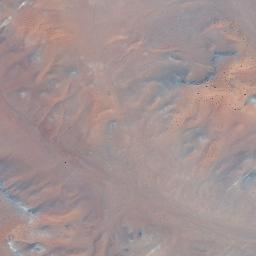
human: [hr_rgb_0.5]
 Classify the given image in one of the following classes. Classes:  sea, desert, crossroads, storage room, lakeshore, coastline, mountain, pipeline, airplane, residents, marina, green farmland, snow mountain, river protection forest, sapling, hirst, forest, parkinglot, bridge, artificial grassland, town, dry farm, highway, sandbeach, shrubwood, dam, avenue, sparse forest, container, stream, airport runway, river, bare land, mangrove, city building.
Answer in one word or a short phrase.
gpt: desert